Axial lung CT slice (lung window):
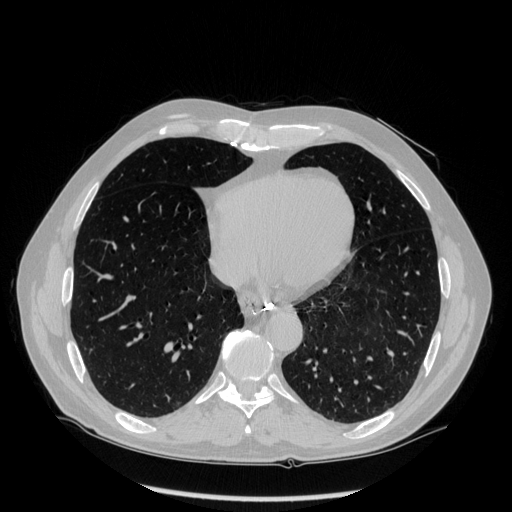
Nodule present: no